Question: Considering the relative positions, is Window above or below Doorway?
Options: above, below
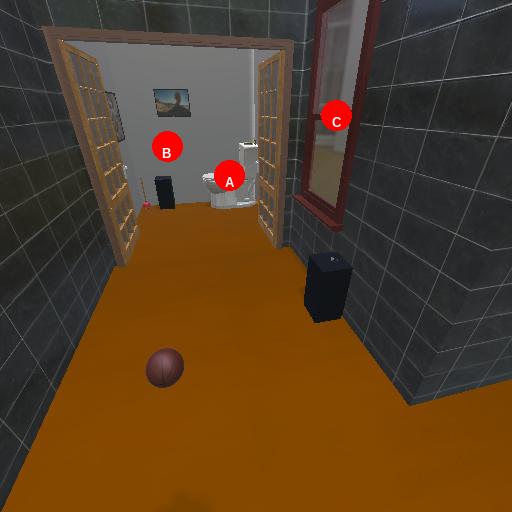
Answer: above